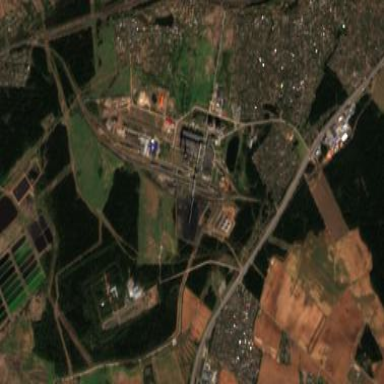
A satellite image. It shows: Industrial power plant within industrial area.